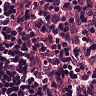
Metastatic tissue present: no